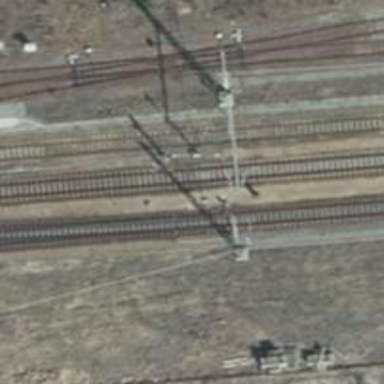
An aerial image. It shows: Milestone along the railway with catenary mast.